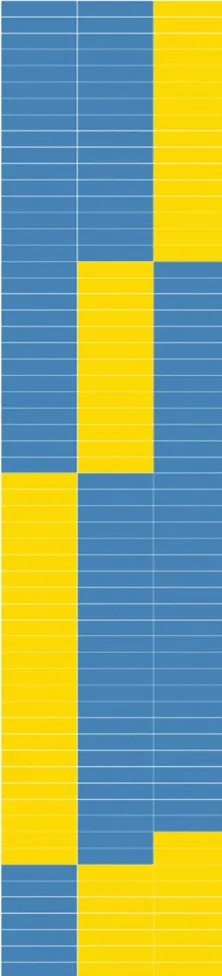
Whole exome sequencing (WES) of tumor samples from primary lesion, regional lymph nodes and peritoneal metastatic lesions. (B) Somatic mutation heatmap. The mark "*" means that there are 2 or more mutations in the same gene, which was labelled with gene or amino acid changes. Yellow means there is variation, while blue means there is no variation.
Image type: chart (chart)